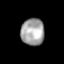
Tissue: prostate
Cell type: T cells
Senescence score: 0.3561
Nuclear area (px): 617
Mean DAPI intensity: 164.559